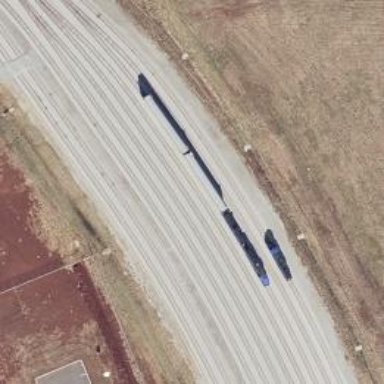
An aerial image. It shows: Railway spur service.